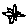
Label: flower